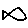
Label: fish